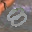
Label: 8